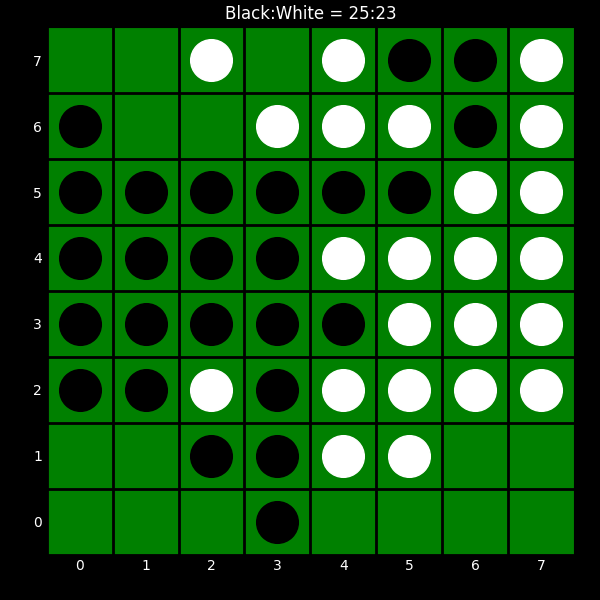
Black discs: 25
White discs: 23